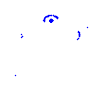
Particle: kaon